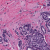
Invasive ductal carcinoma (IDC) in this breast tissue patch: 1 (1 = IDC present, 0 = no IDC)